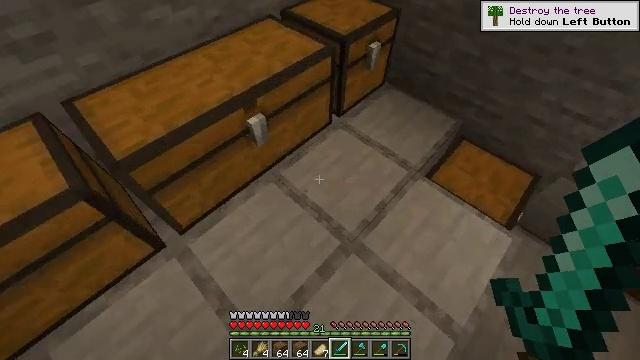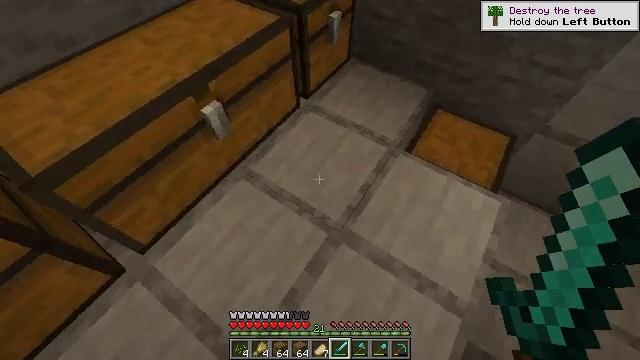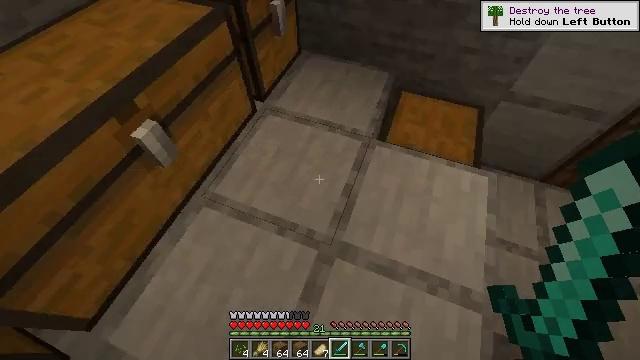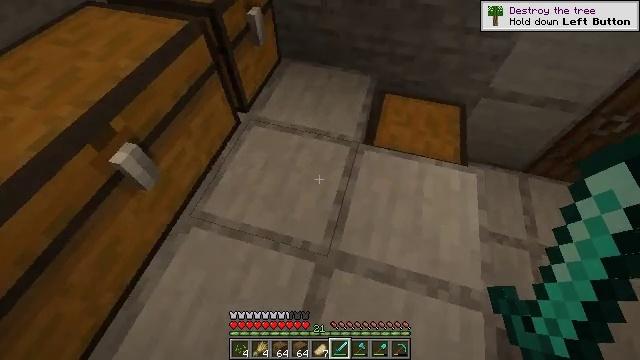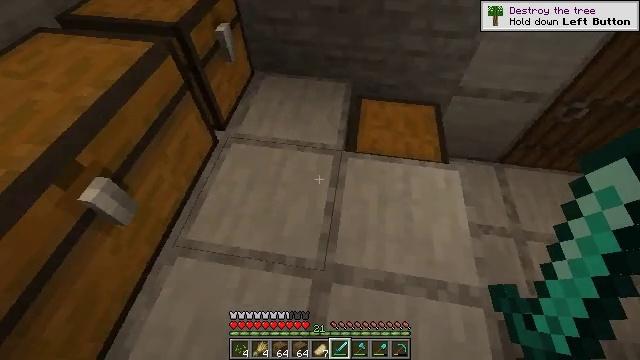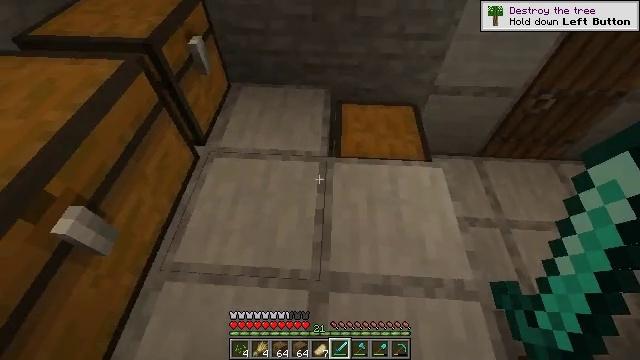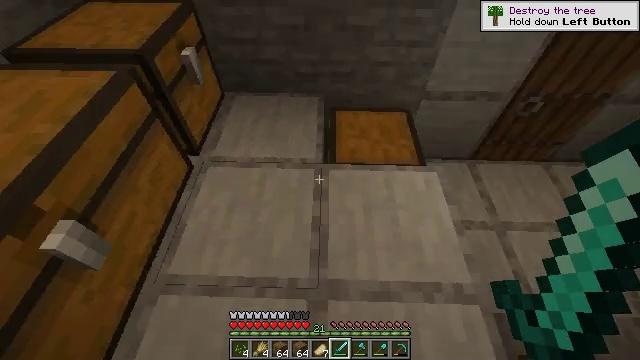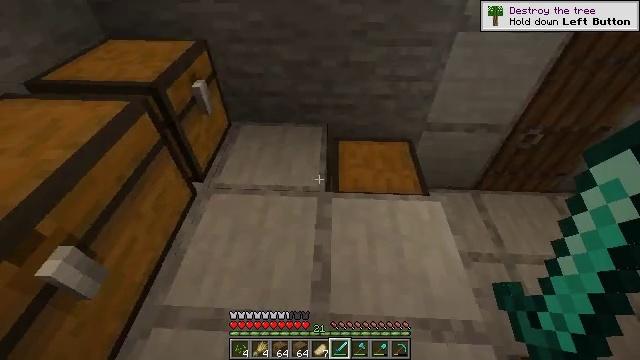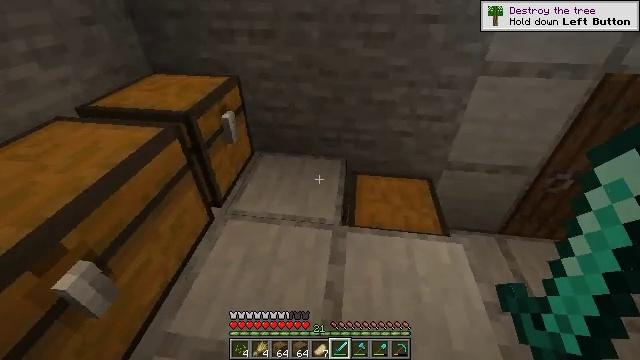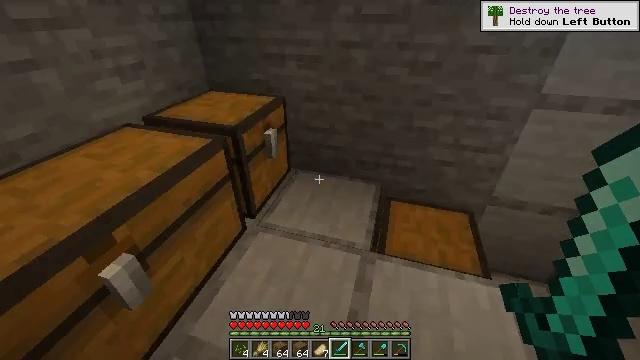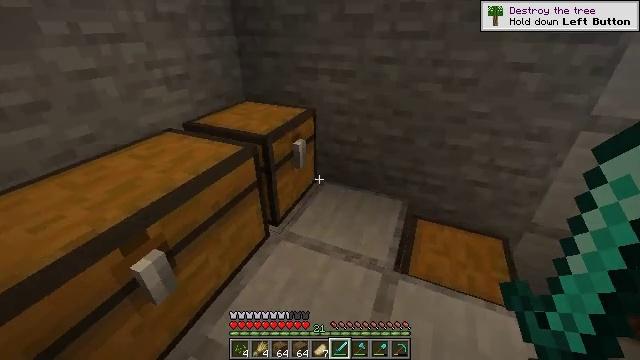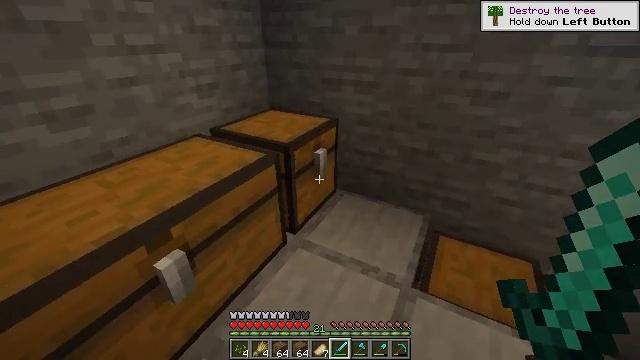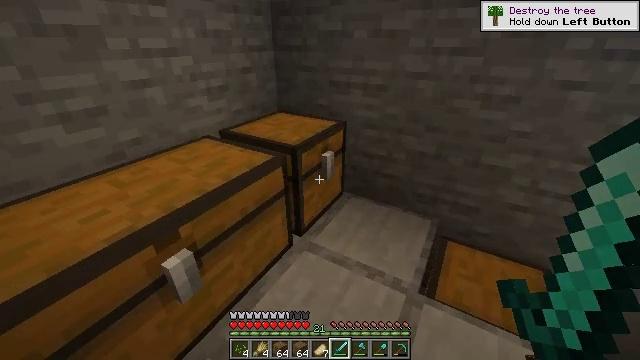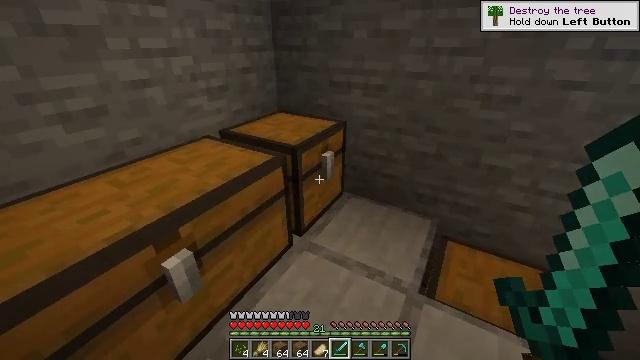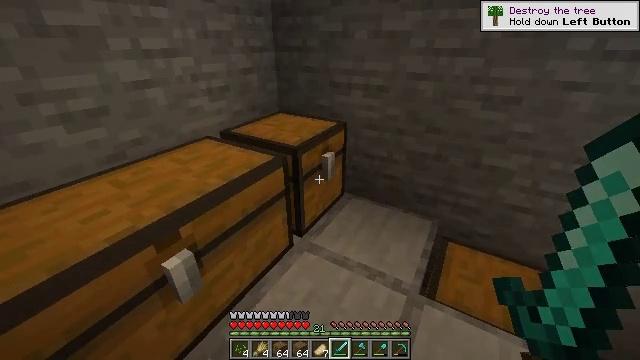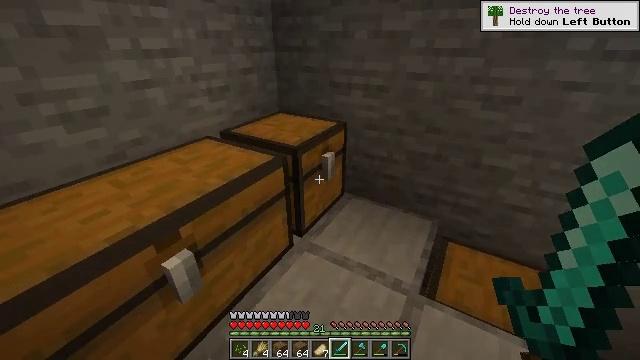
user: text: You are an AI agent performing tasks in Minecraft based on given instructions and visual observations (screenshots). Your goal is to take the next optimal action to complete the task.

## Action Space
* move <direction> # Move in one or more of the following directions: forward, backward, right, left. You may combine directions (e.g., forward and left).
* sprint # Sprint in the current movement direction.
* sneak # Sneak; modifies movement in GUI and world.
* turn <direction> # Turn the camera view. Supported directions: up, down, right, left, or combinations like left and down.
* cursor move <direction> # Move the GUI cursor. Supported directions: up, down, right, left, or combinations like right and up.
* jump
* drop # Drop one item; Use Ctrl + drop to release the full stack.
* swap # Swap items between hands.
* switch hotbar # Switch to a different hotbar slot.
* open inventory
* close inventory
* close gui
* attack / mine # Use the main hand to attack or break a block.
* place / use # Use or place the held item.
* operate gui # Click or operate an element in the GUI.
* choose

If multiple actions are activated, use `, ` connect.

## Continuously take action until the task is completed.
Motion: motion action
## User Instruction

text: Use a crafting table to craft a dispenser.
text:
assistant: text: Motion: turn right and down
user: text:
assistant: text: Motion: turn right
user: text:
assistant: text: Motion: turn right
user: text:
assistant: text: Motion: turn right and up
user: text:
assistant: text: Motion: turn right and up
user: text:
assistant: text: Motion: turn right and up
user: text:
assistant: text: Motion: turn up
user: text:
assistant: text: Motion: turn left and up
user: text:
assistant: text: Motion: turn left and up
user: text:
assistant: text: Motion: turn left and up
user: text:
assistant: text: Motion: turn left and up
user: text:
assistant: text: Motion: turn left
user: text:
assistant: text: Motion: no_op
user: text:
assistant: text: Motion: no_op
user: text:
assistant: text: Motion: no_op
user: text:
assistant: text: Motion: use / place
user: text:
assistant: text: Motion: use / place
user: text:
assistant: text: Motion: use / place
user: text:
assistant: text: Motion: no_op
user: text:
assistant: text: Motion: no_op
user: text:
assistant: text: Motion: no_op
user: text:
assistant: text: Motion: no_op
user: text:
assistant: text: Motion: no_op
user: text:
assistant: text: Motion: no_op
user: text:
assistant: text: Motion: no_op
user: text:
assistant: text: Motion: no_op
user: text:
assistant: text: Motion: no_op
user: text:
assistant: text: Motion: no_op
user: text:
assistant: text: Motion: no_op
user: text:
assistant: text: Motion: no_op